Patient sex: F
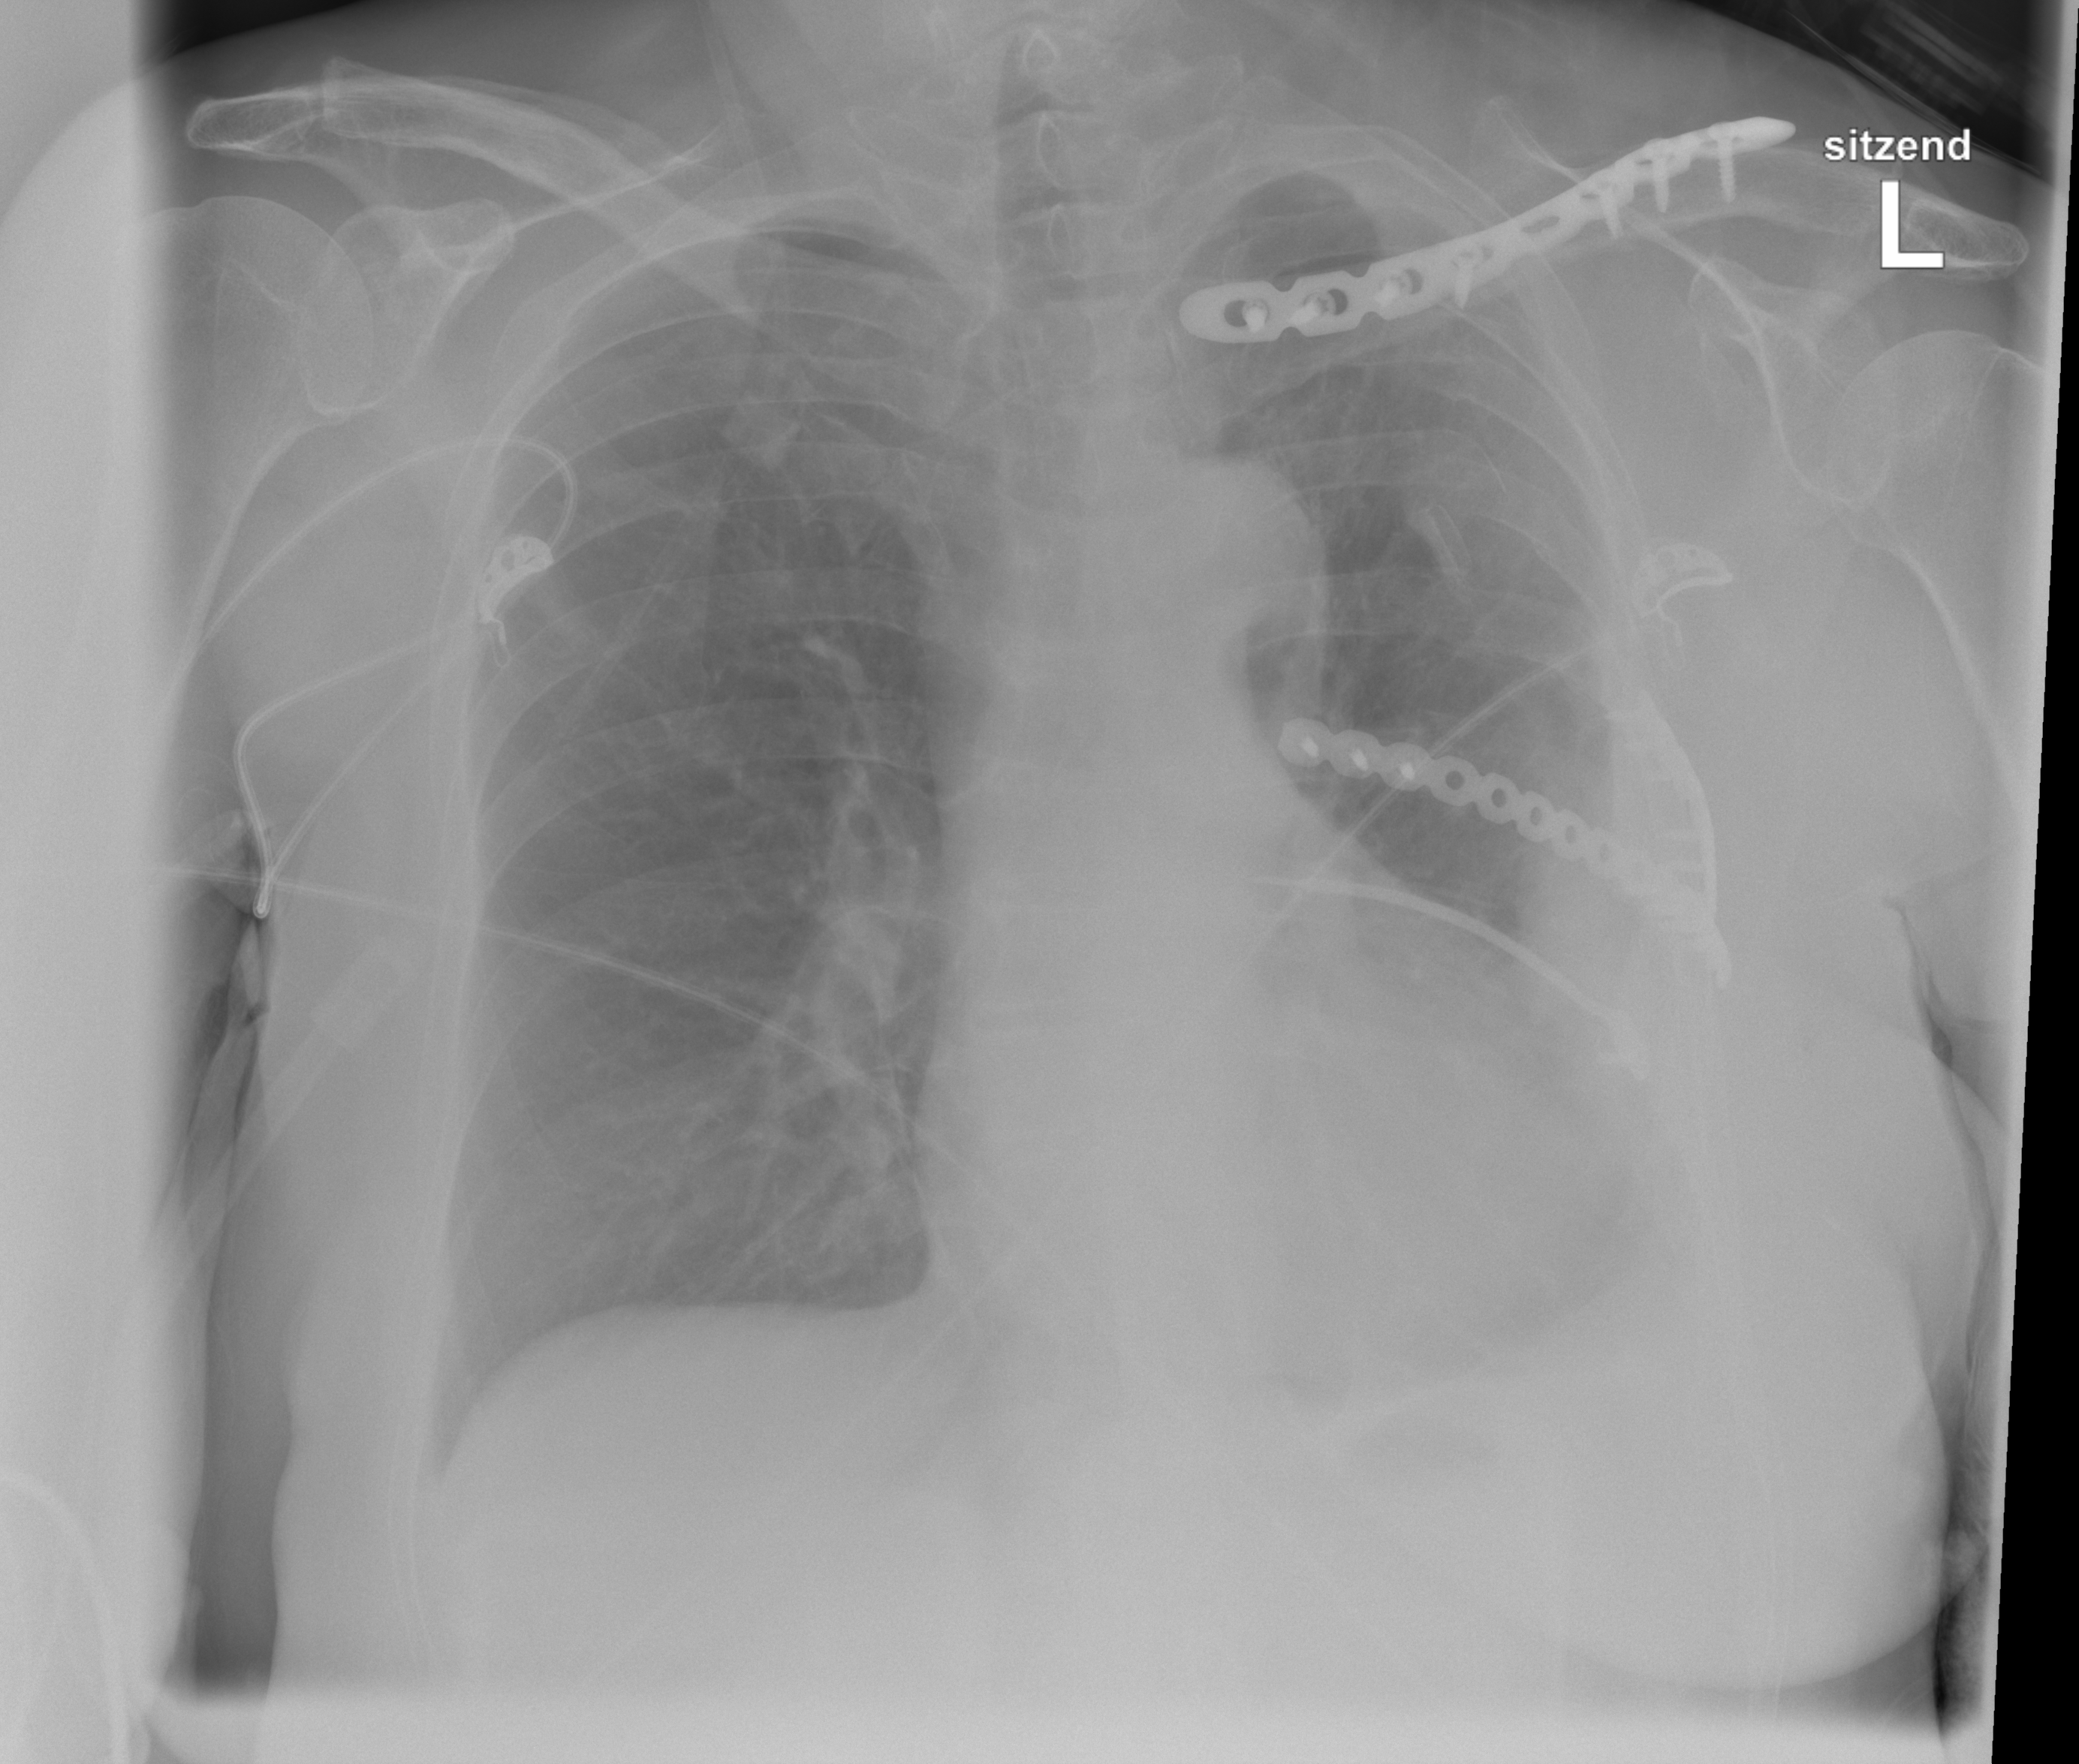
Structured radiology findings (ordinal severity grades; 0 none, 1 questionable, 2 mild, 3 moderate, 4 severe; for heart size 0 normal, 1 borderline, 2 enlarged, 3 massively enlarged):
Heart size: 2
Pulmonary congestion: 0
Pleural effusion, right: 0
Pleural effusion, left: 2
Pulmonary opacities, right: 0
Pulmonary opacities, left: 0
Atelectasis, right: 0
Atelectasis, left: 2